Field crop: maize
Growth stage: 1
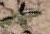
Species: atriplex